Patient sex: M
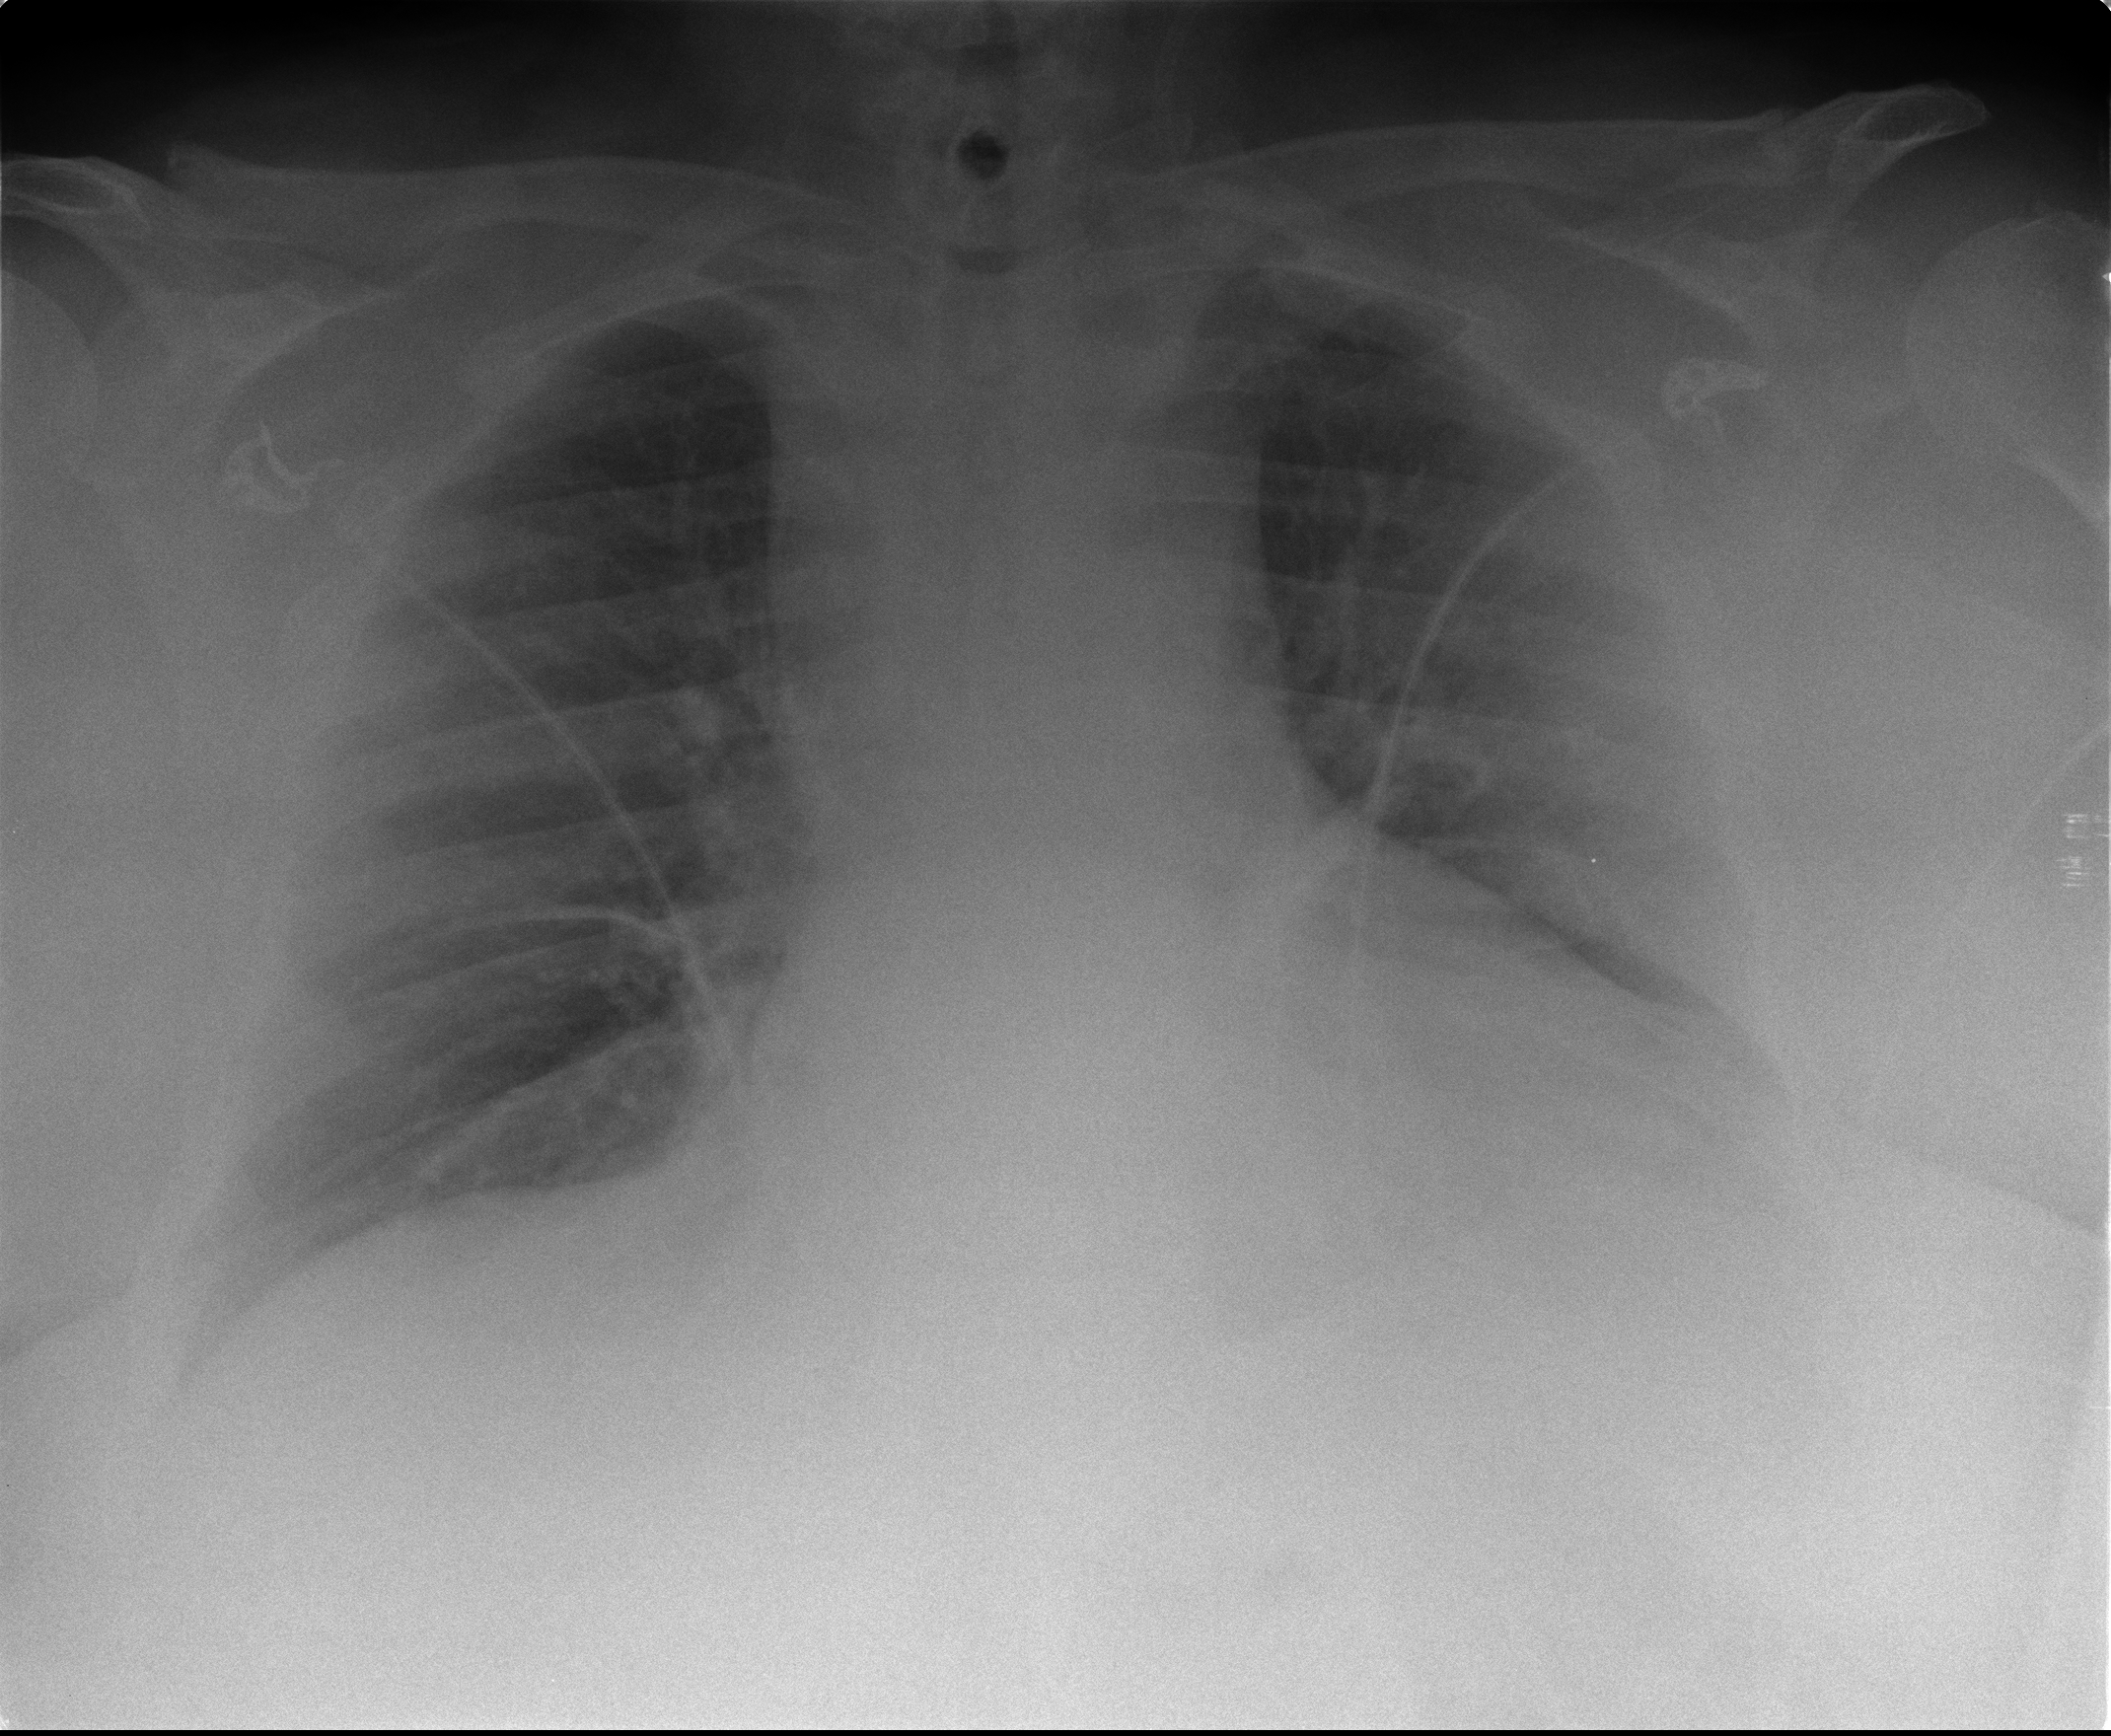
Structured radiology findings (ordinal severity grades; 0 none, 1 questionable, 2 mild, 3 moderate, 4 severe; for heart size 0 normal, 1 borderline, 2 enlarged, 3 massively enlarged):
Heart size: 2
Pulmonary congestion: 2
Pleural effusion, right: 1
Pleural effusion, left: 2
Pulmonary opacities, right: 0
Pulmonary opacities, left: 0
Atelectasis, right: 2
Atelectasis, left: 0